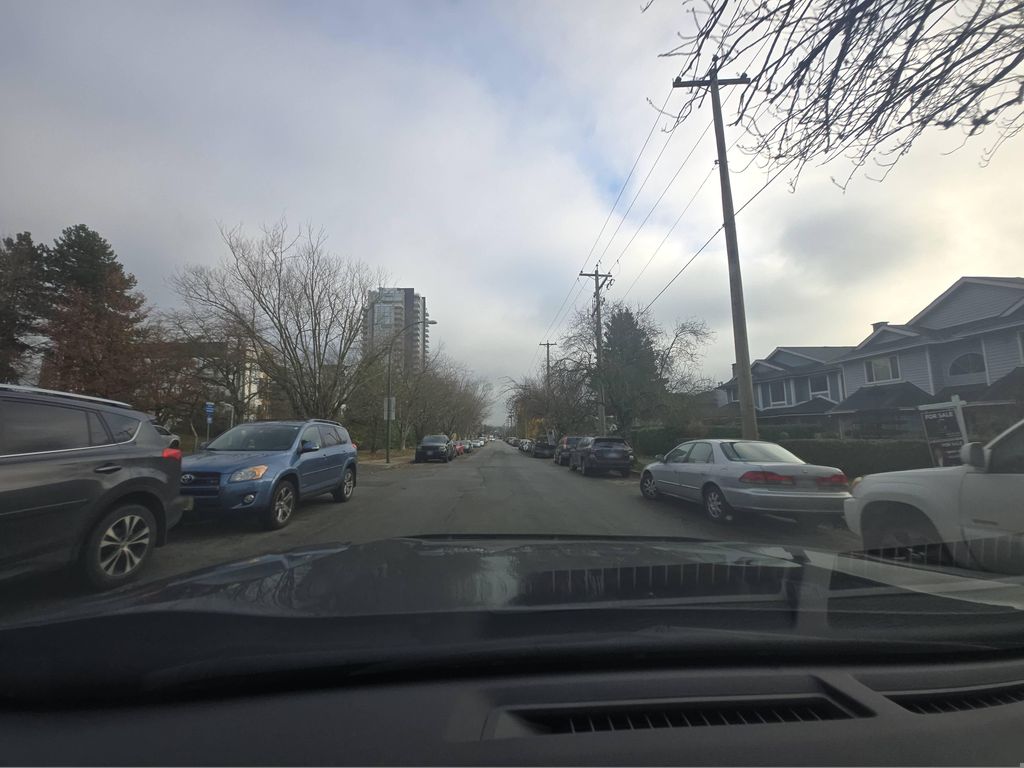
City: vancouver